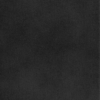
Label: dusty